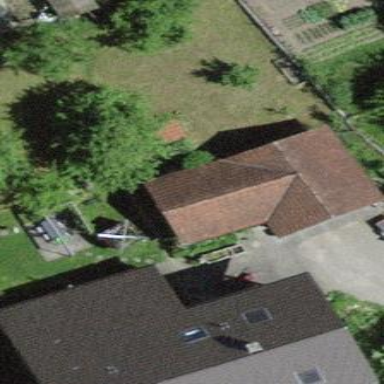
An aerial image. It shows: Garage building.